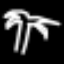
Label: palm tree